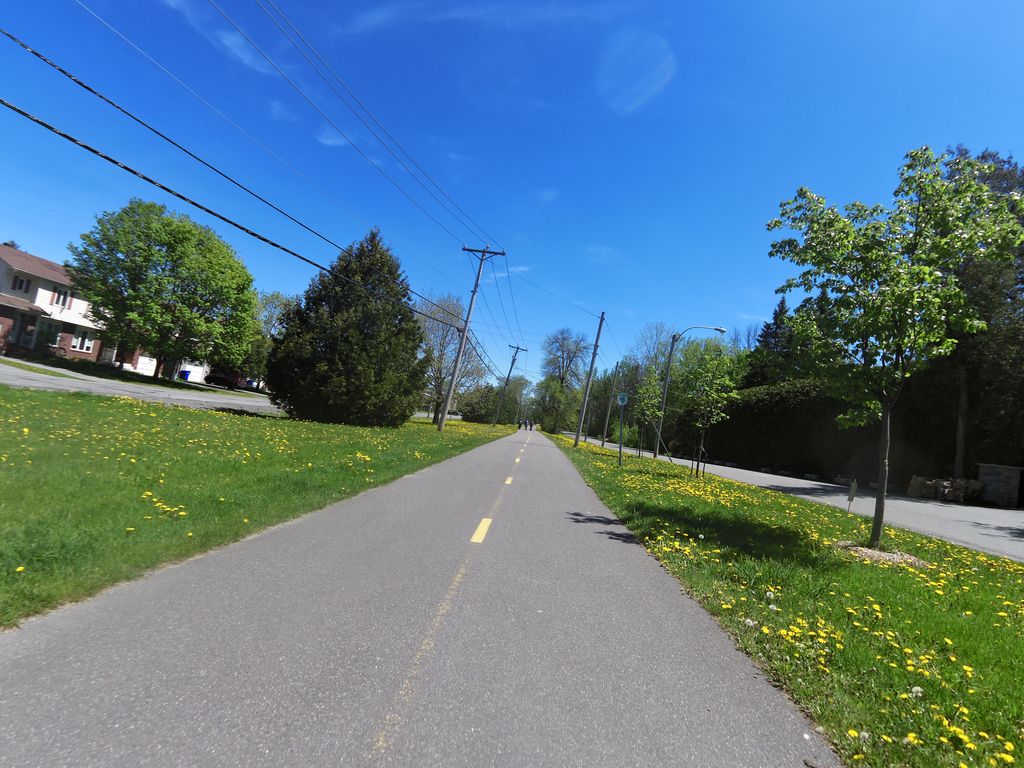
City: ottawa-gatineau